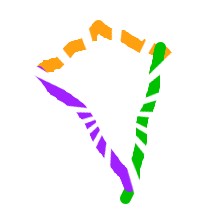
Shape: kite